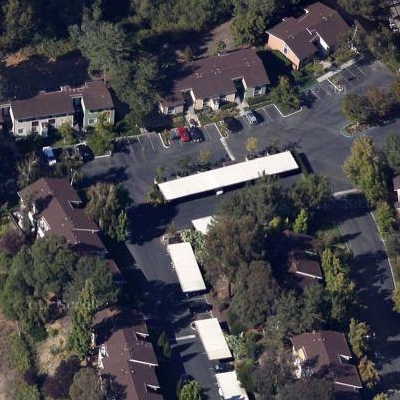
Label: fResident